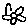
Label: flower